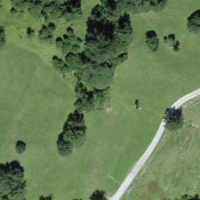
EUNIS habitat code: 24
Species observed at this site:
Salvia pratensis